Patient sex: M
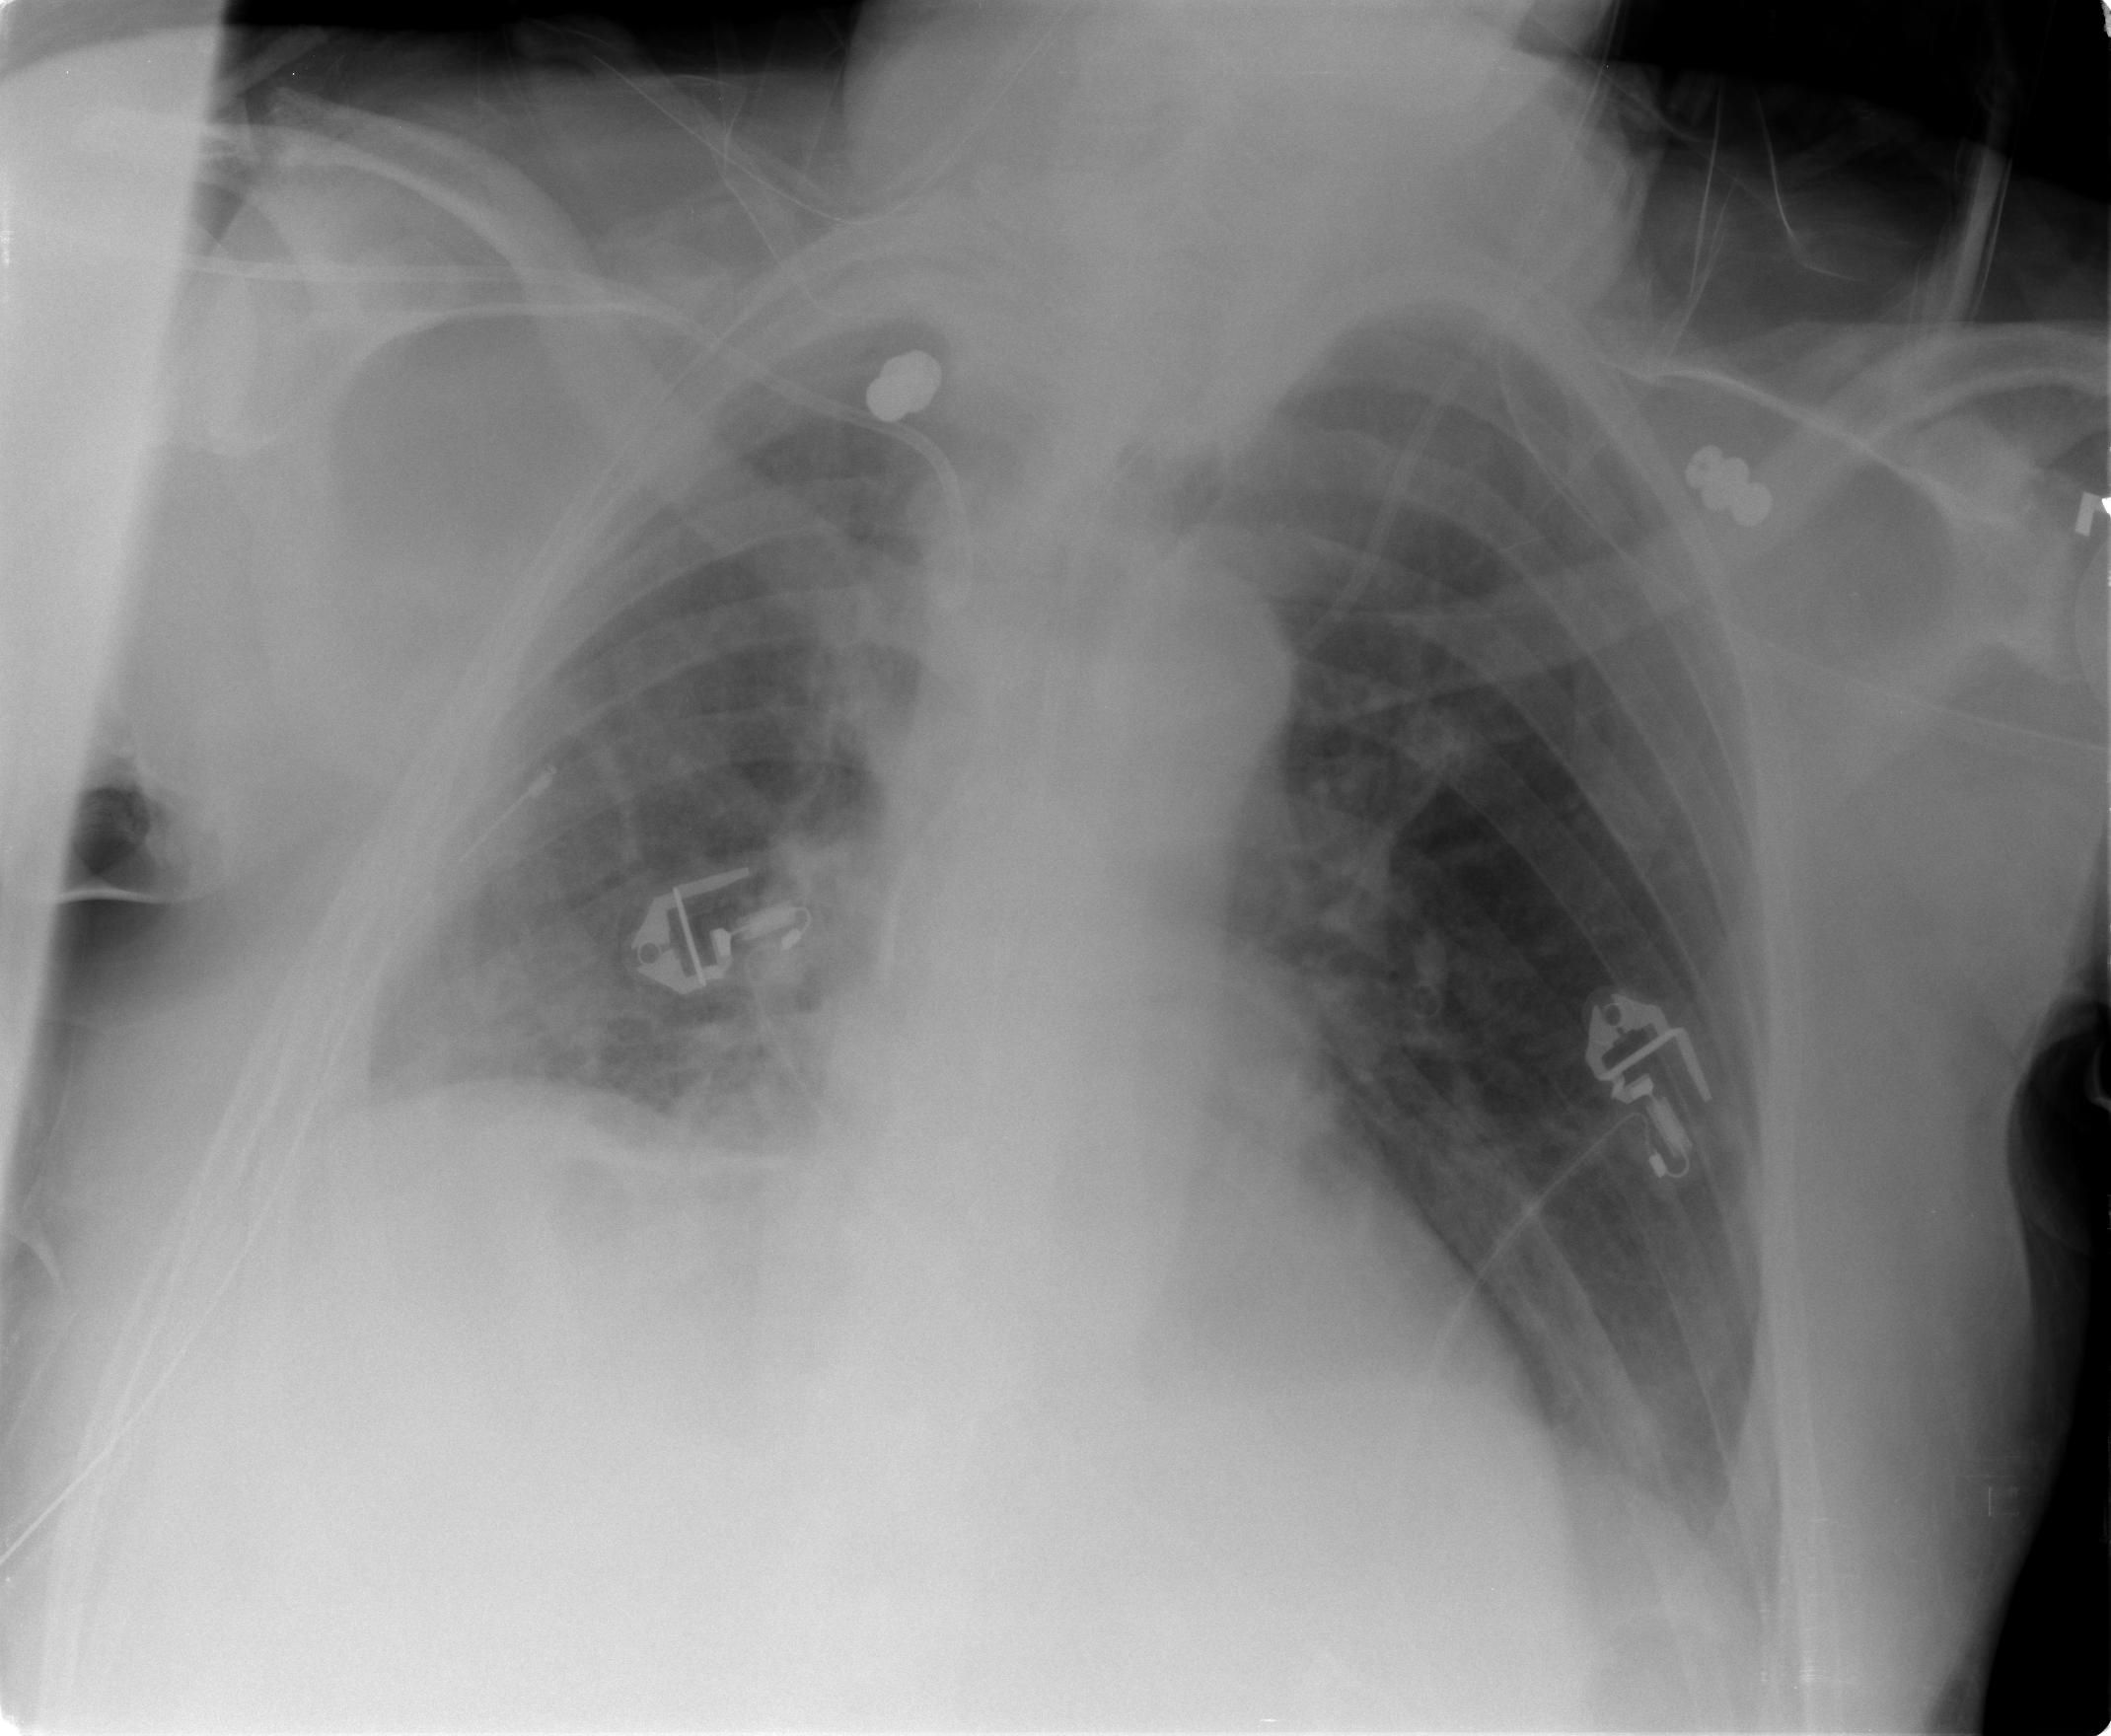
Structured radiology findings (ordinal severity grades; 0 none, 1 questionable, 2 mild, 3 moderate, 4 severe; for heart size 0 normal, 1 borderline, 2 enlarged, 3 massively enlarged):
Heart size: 2
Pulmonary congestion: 0
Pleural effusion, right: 1
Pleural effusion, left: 0
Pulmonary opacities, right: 2
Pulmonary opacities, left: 0
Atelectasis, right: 2
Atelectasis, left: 0